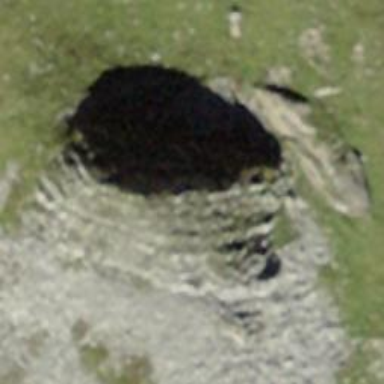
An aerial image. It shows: Natural rock formation.